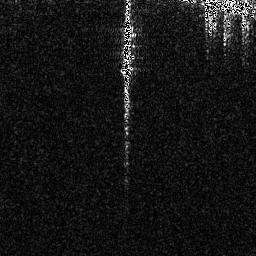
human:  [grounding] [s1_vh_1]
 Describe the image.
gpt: In the satellite image, there is  <ref>1 medium ship </ref> <box>[[46, 5, 52, 31, 0]]</box> located at top.